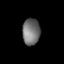
Tissue: lung
Cell type: Others
Senescence score: 0.2063
Nuclear area (px): 466
Mean DAPI intensity: 112.187